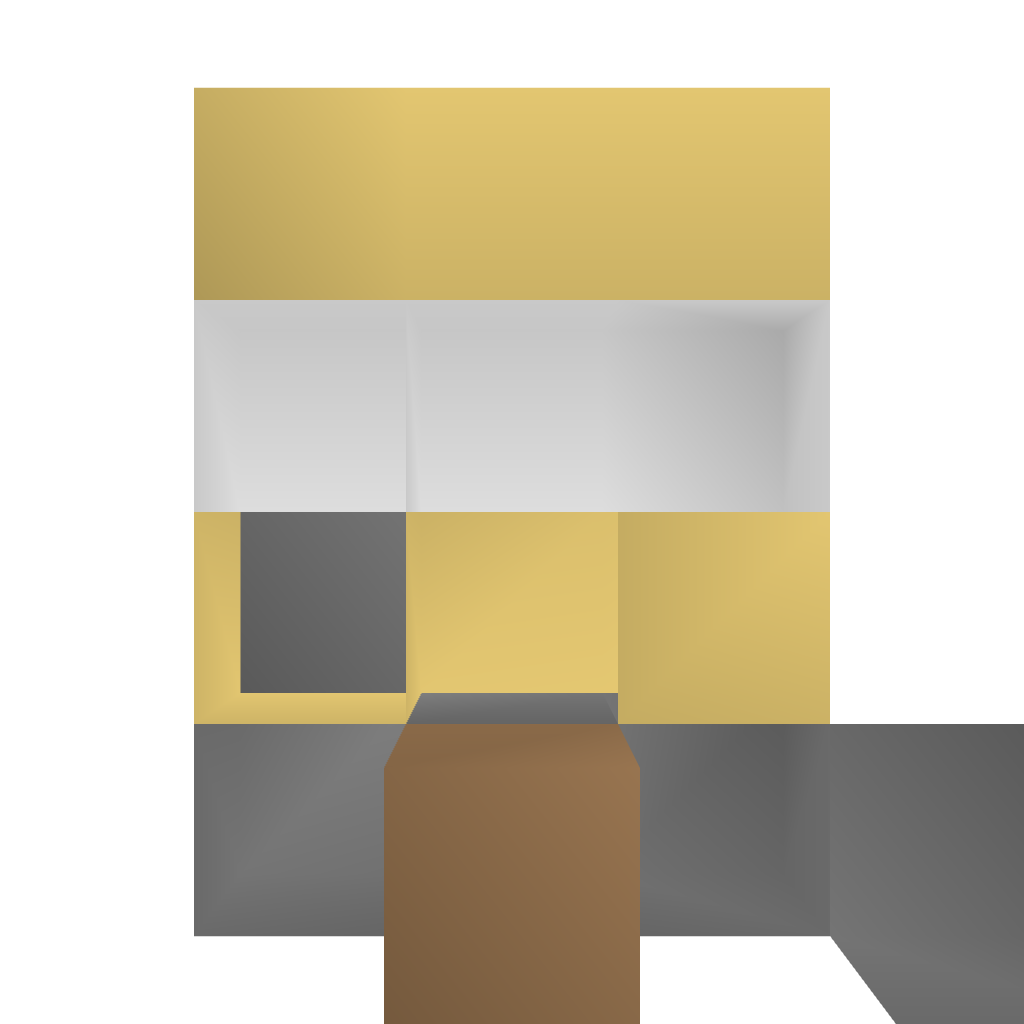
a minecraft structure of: Fish Truck bad low quality